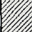
Piece: xx